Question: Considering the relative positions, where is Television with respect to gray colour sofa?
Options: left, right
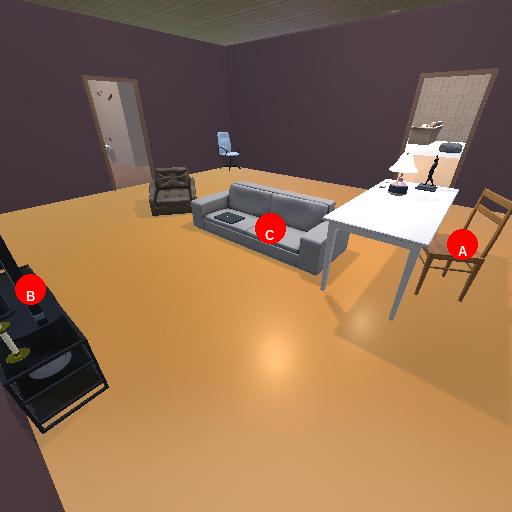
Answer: left